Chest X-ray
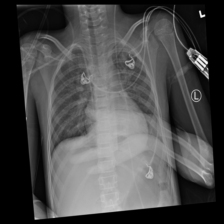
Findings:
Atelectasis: negative
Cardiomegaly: negative
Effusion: negative
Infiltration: negative
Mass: negative
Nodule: negative
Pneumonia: negative
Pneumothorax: negative
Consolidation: negative
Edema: negative
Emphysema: negative
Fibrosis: negative
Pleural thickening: negative
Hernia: negative